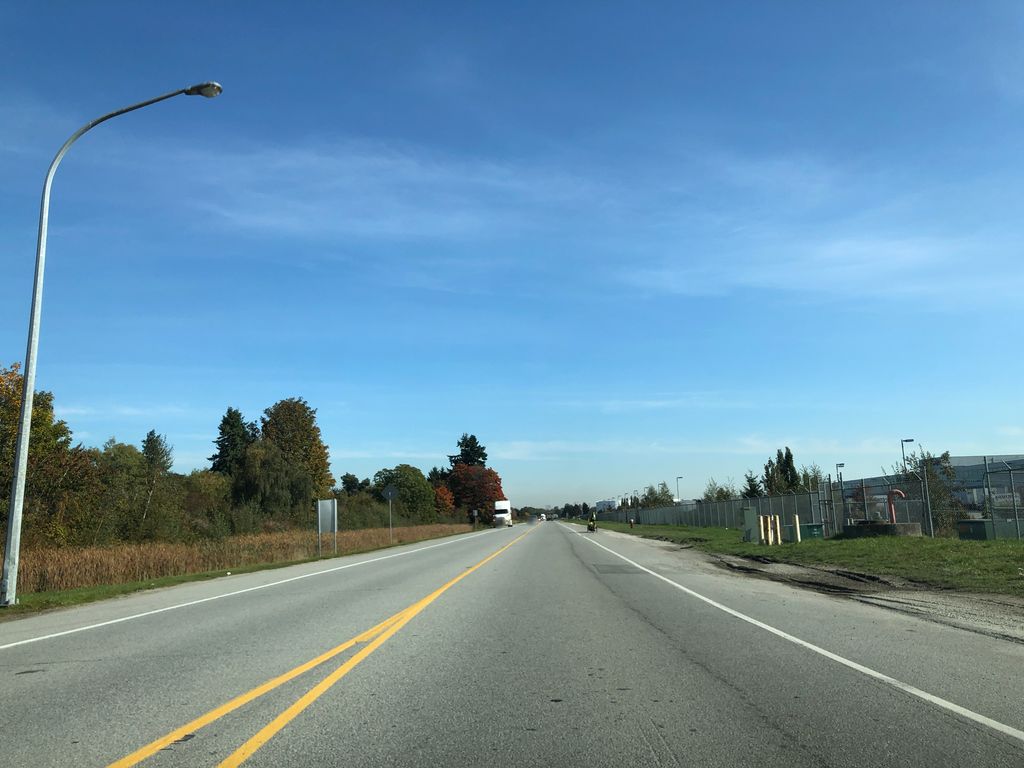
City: vancouver